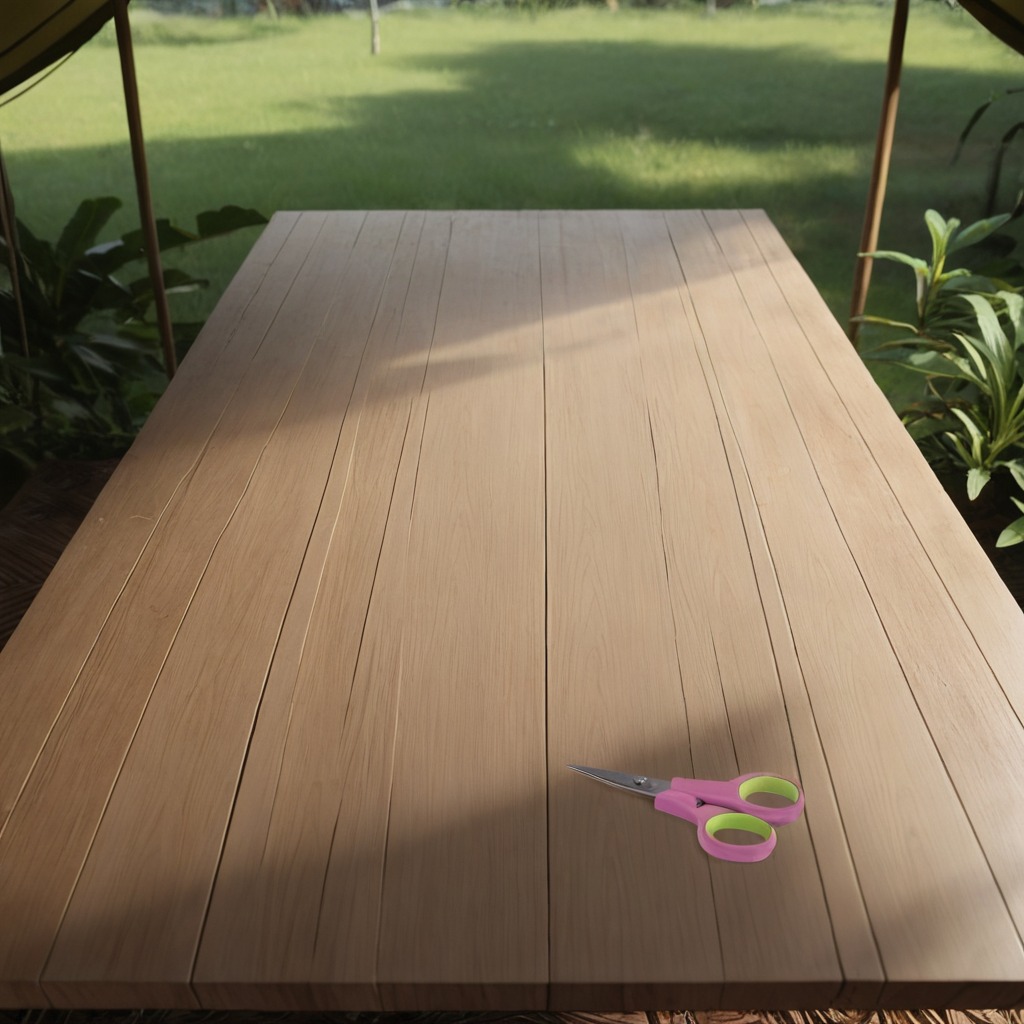
A scissor is lying on the wooden table.